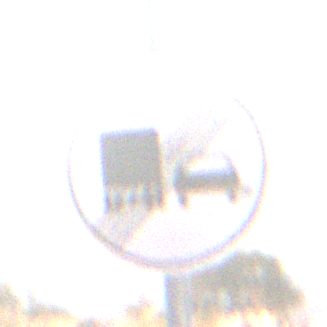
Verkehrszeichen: EndeUeberholverbotKraftfahrzeuge
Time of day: MorningAfternoon
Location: Outdoor (Nature)
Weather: Clear
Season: NotSpecified
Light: Natural